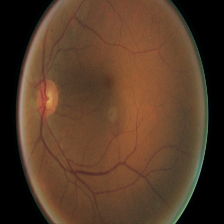
Diabetic retinopathy grade: Moderate